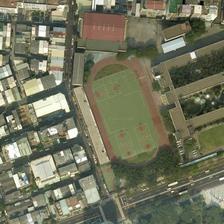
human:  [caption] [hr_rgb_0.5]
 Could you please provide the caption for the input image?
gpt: a playground with three basketball fields in it is surrounded by many buildings and a road .

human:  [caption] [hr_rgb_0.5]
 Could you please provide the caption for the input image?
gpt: many buildings and some green trees are around a playground near to a road .

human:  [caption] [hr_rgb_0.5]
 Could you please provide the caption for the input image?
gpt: it seem that this is a new playground, mainly composed of three basketball courts, and is adjacent to the residential areas .

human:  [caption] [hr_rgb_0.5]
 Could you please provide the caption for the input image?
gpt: a playground with three basketball fields is surrounded by some green trees and many buildings .

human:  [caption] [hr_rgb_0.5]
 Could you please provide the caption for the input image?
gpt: a playground with three basketball fields in it is surrounded by many buildings and a road .